Aerial crown-view tile of a tropical tree (Barro Colorado Island, Panama), acquired 20250512:
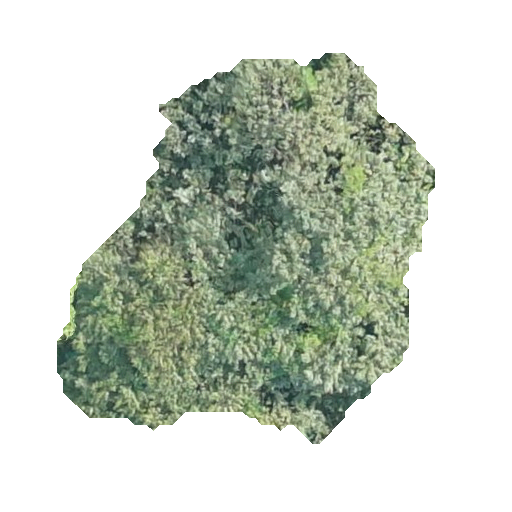
Species: Luehea seemannii
GBIF accepted scientific name: Luehea seemannii
Crown area: 148.328 m²